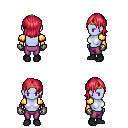
a pixel art fantasy rpg character, female body template, dark elf, purple skin, gold arm armor, magenta pants, ruby red long bangs hairstyle, bronze tiara, metal gloves, black shoes, four views (front, back, left, right), 2x2 character sprite sheet, small pixel art, hard edges, no anti-aliasing